Question: This is an idea I have been thinking about, but I do not quite know how to solve it. I would like to know if any solutions like this exists out there, or if you guys have any idea how this could be implemented.
### Steganography
Steganography is basically the art of hiding messages. In modern days we do this digitally by e.g. modifying the least significant bits in a image as the one below. Thus for every pixel and for every colour component of that pixel we might be able to hide a byte or two.
This alternation is not visibly by the naked eye, but analysing the least significant bits might reveal patterns that exposes the existence and possibly content of a hidden message. To counter this we simply encrypt the message before embedding it in the image, which keeps the message safe and also helps preventing discovery of the existence of a hidden message.
Thus, in principle, steganography provides the following:
- - -
<URL>
<URL>
### Semacodes
Semacodes are a way of encoding data in a visually representation, that may be printed, copied, and scanned easily. The Data Matrix shown below is a example of a semacode containing the famous Lorem Ipsum text. This is essentially a 2D barcode with a higher capacity that usually barcodes. Programs for generating semacodes are readily available, and ditto for software for reading them, especially for cell phones. Semacodes usually contains error correcting codes, are generally very robust, and can be read in very damaged conditions.
Thus semacodes has the following properties:
- -

### Combining it
So my idea is to create something that combines these two, with all of the combined properties. This means it would have to:
- - -
So, first of all I would like to know if any solutions, algorithms or research is available on this? Secondly I would like to hear any ideas/thoughts on how this might be done?
I really hope to get a good discussion going on the possibilities and feasibility of implementing something like this, and I am looking forward to reading your answers.
## Update
Thanks for all the good input on this. I will probably work a bit more on this idea when I have more time. I am convinced it must be possible. Think about research in embedding watermarks in music and movies.
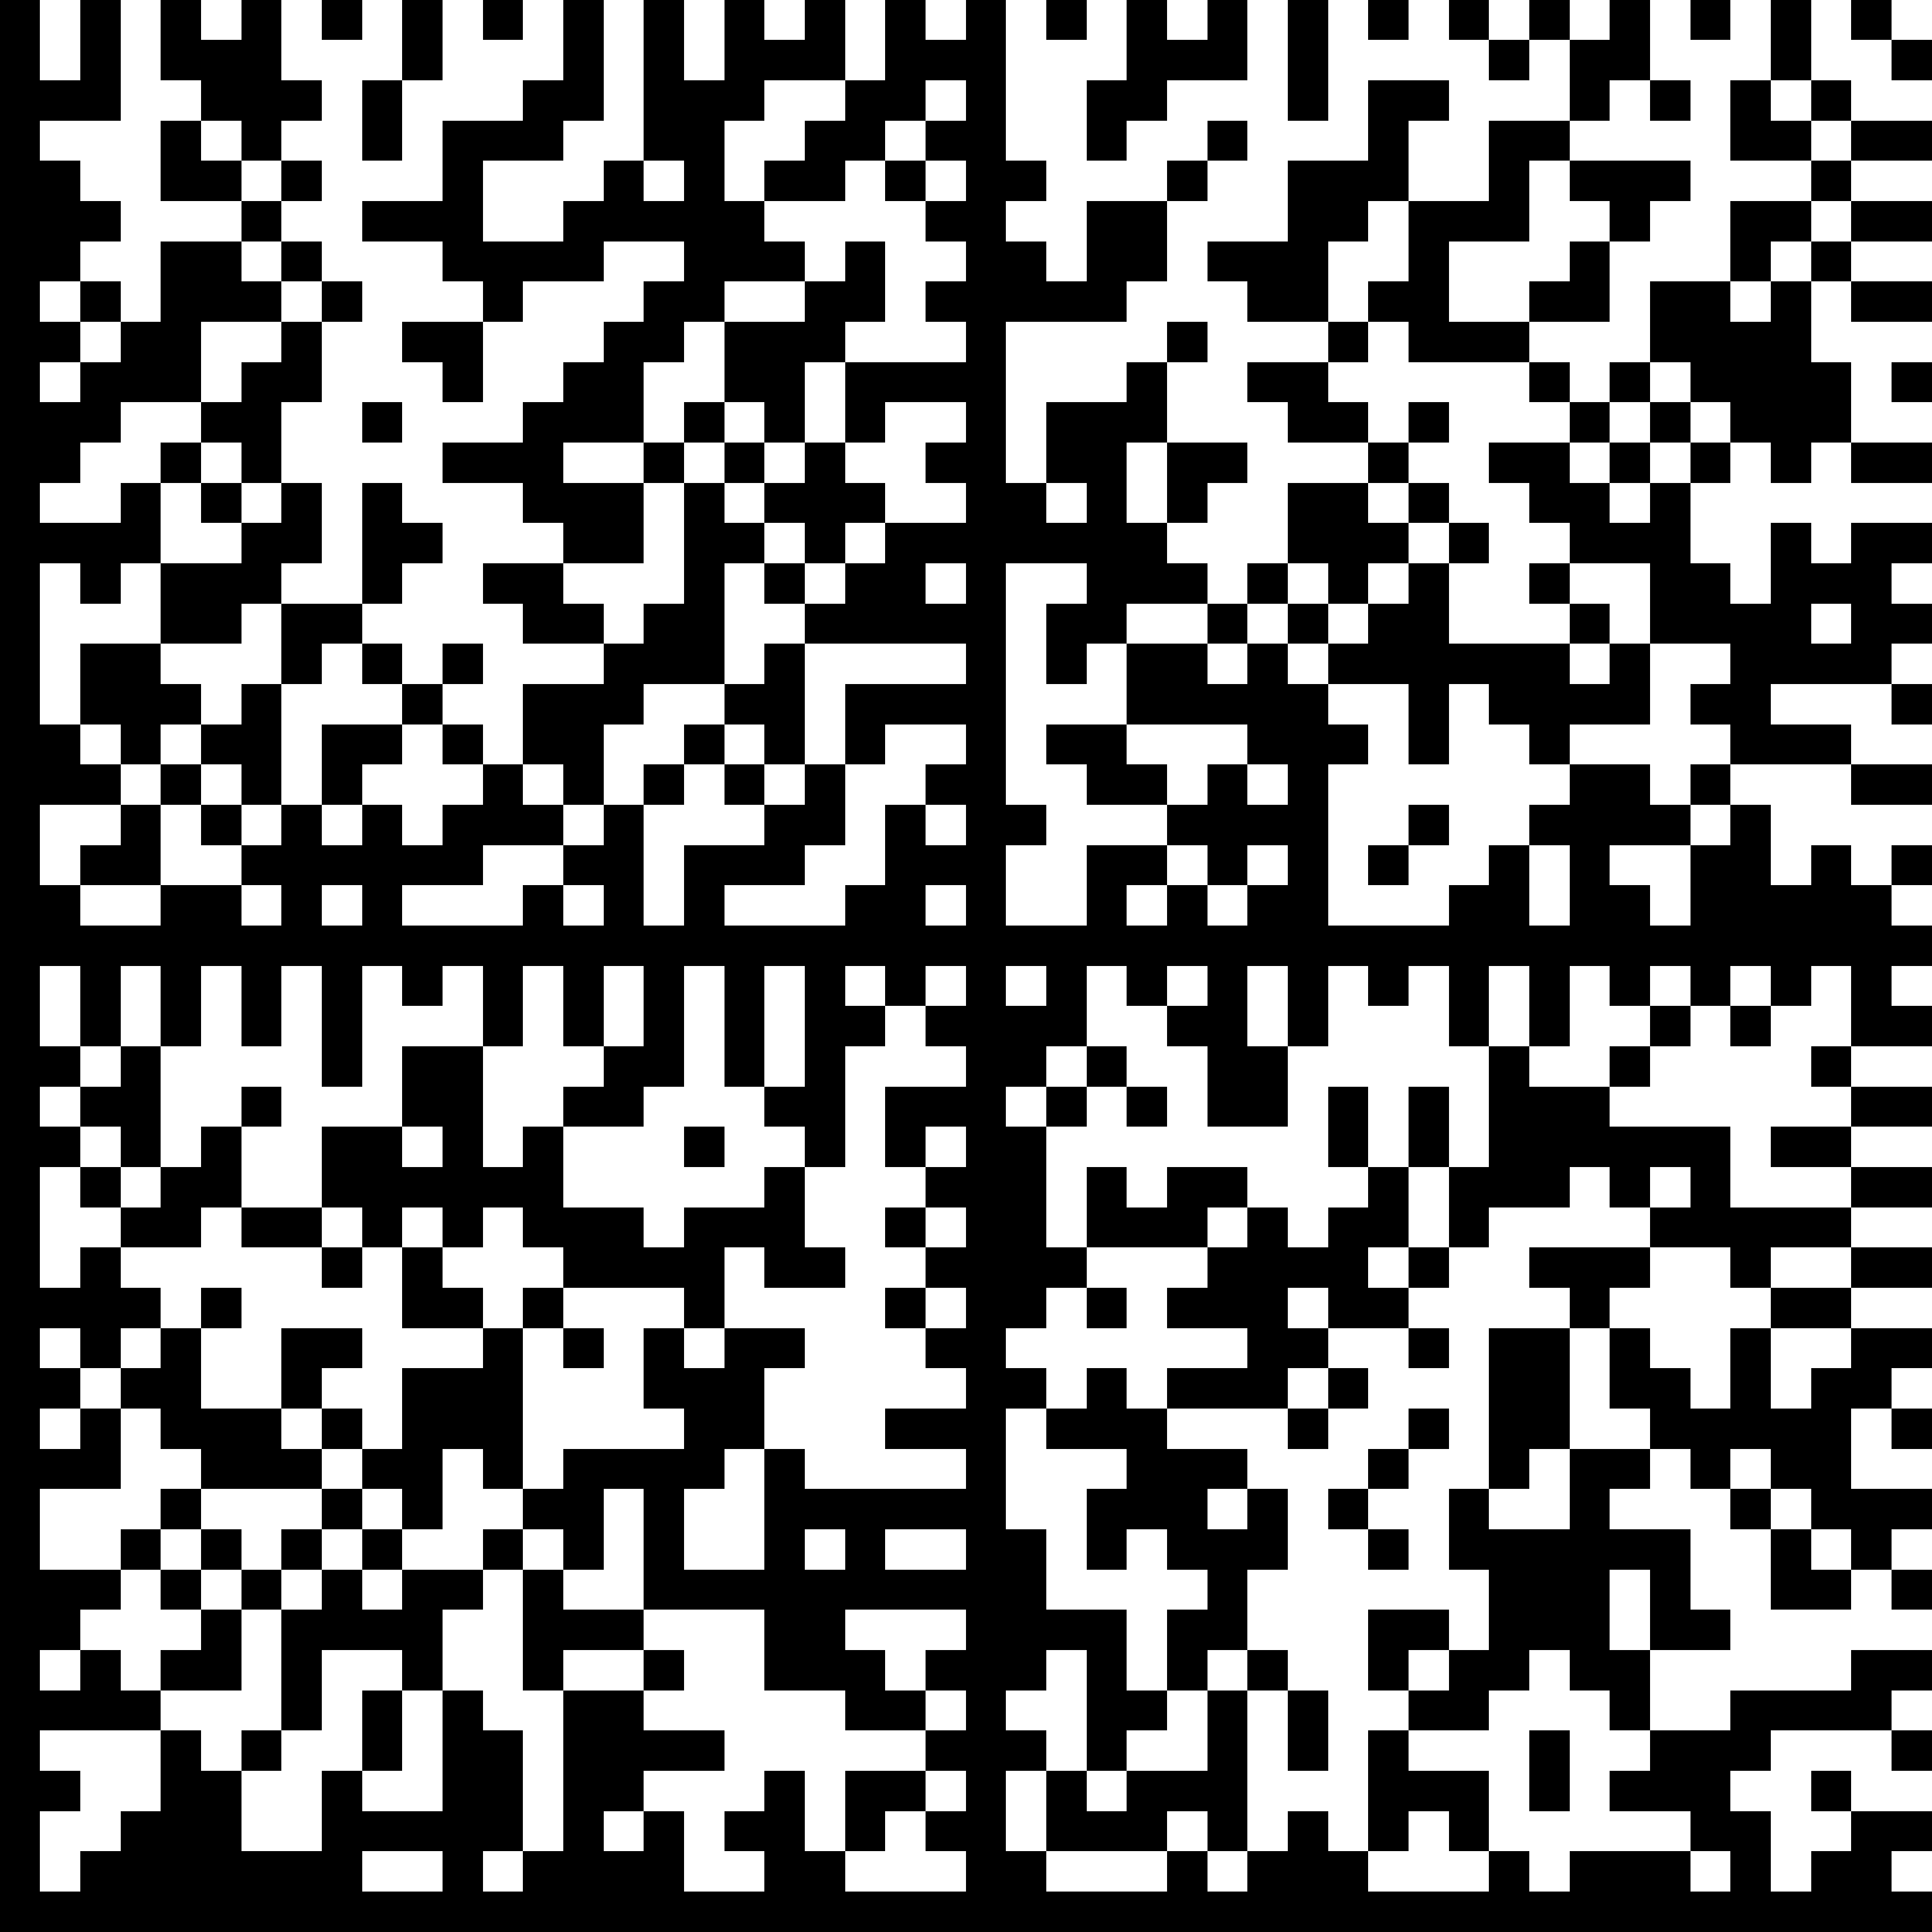
Answer: I imagine part of the robustness of a semacode to damage/dirt/obscuration is the high contrast between the two states of any "cell". The reader can still make a good guess as to the actual state, even with some distortion.
That sort of contrast is not available in a photographic image, and is the very reason why steganography works - the lsb bit-flipping has almost no visual effect on the image itself, while digital fidelity ensures that a non-visual system can still very accurately read the embedded data.
As the two applications are sort of at opposite ends of the analog/digital spectrum (semacodes are all about being decipherable by analog (visual) processing but are on paper, not digital; steganography is all about the bits in the file and cares nothing for the analog representation, whether light or sound or something else), I imagine a combination of the two will difficult, if not impossible.
Essentially what you're thinking of is being able to steganographically embed something in an image, print the image, make a colour photocopy of it, scan it in, .
I'm afraid I can't help, but if anyone achieves this, I'll be DAMN impressed! :)